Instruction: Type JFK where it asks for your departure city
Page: home
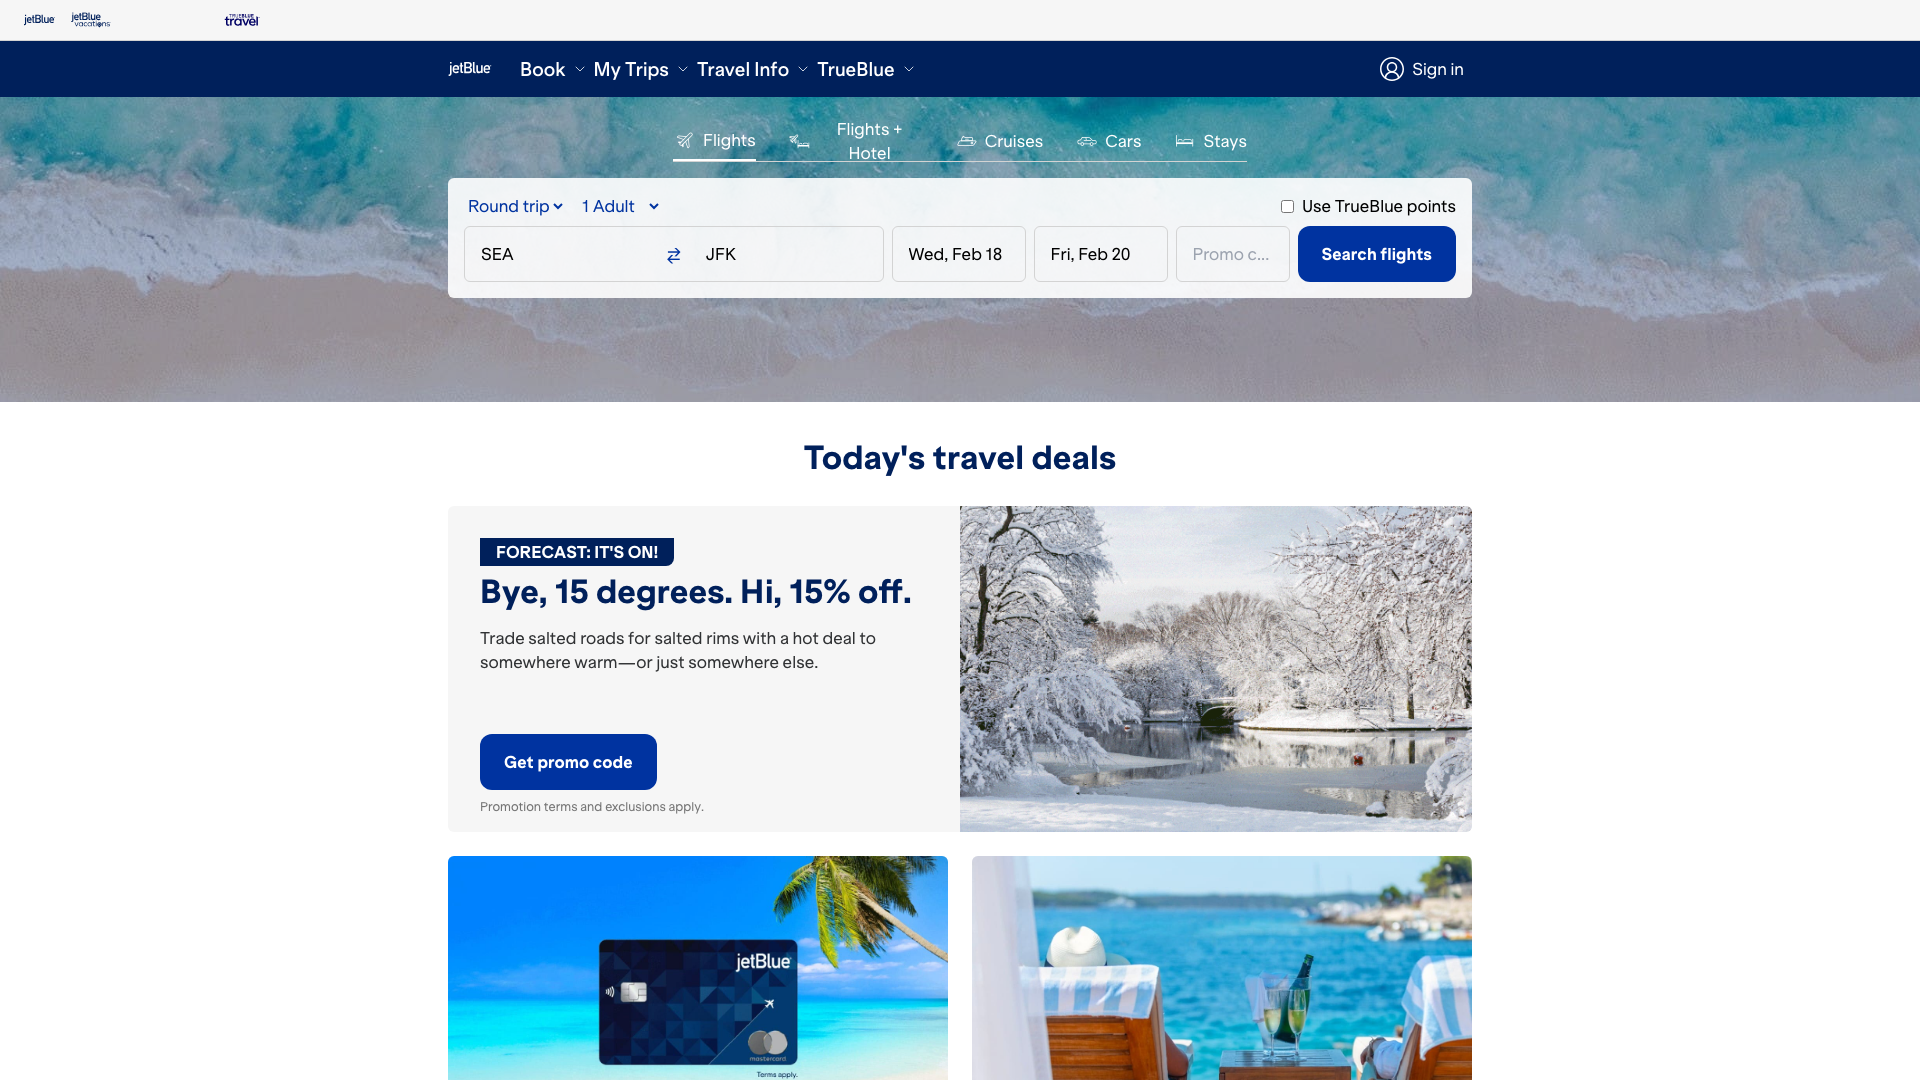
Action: type